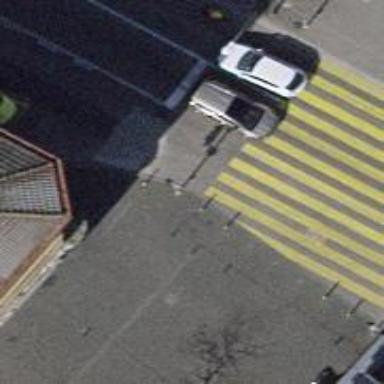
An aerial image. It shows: Bollard.